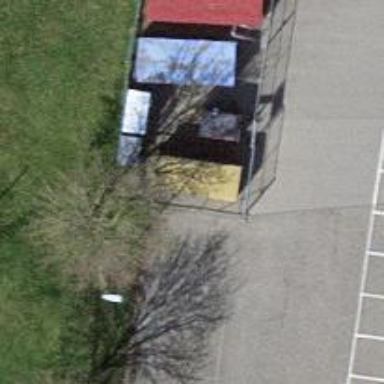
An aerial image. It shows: Recycling container at amenity designated for recycling.